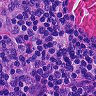
Metastatic tissue present: no